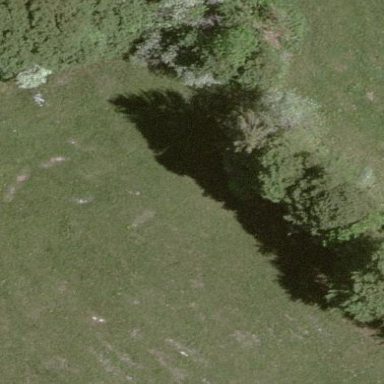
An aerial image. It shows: Forest area.